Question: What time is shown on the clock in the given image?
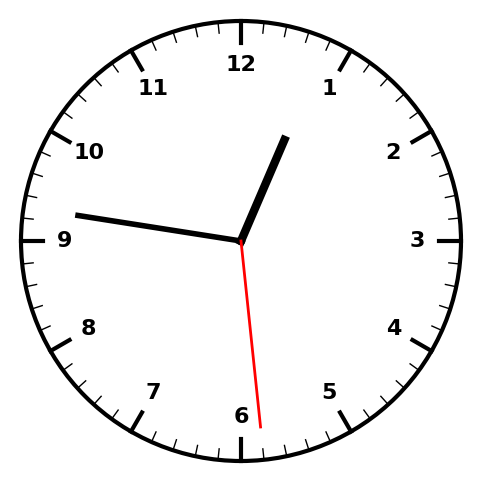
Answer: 12:46:29